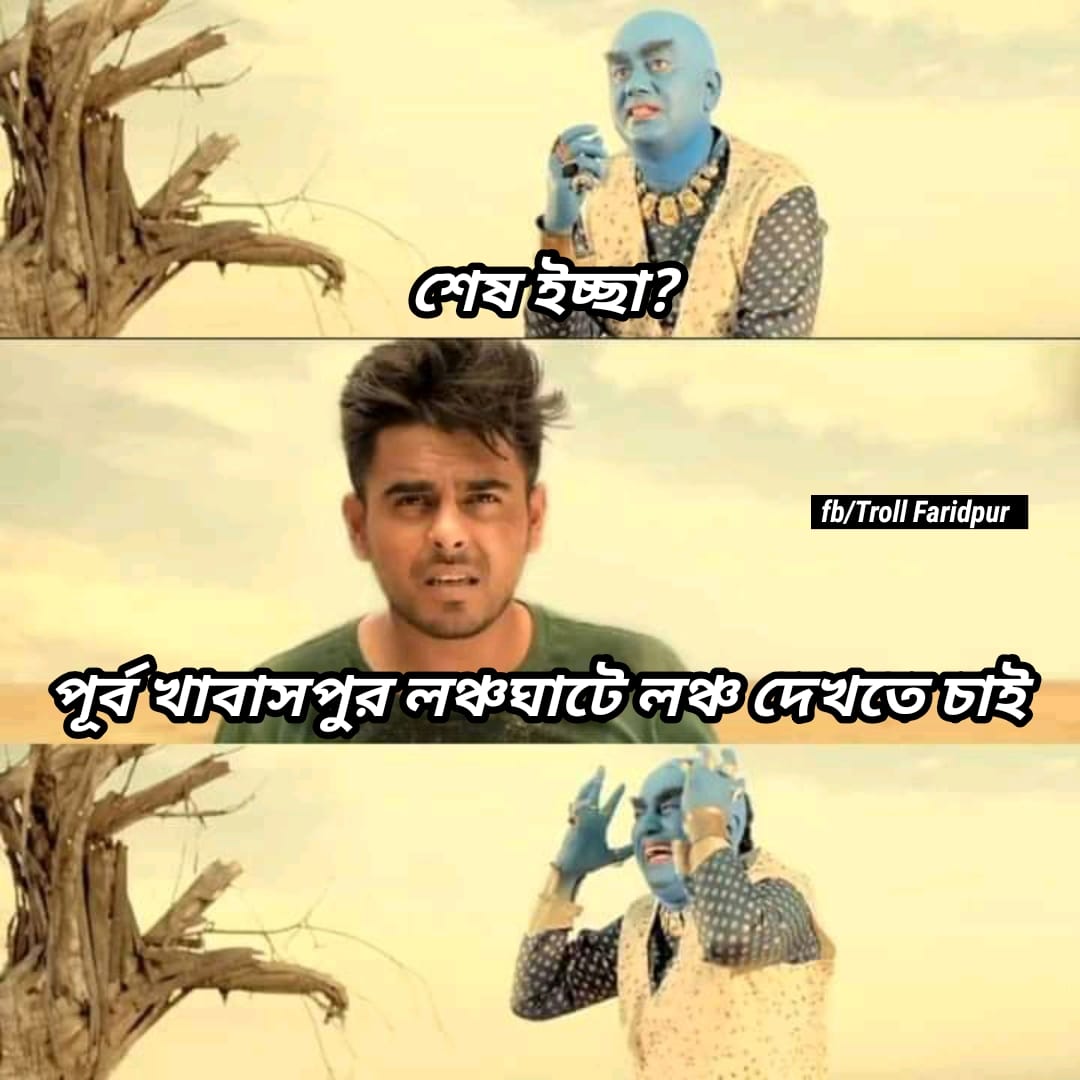
Caption: শেষ ইচ্ছা ?    পুর্ব খাবাসপুর লঞ্চঘাটে লঞ্চ দেখতে চাই
Label: non-hate